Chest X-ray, AP view. Patient: 51 years old, sex M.
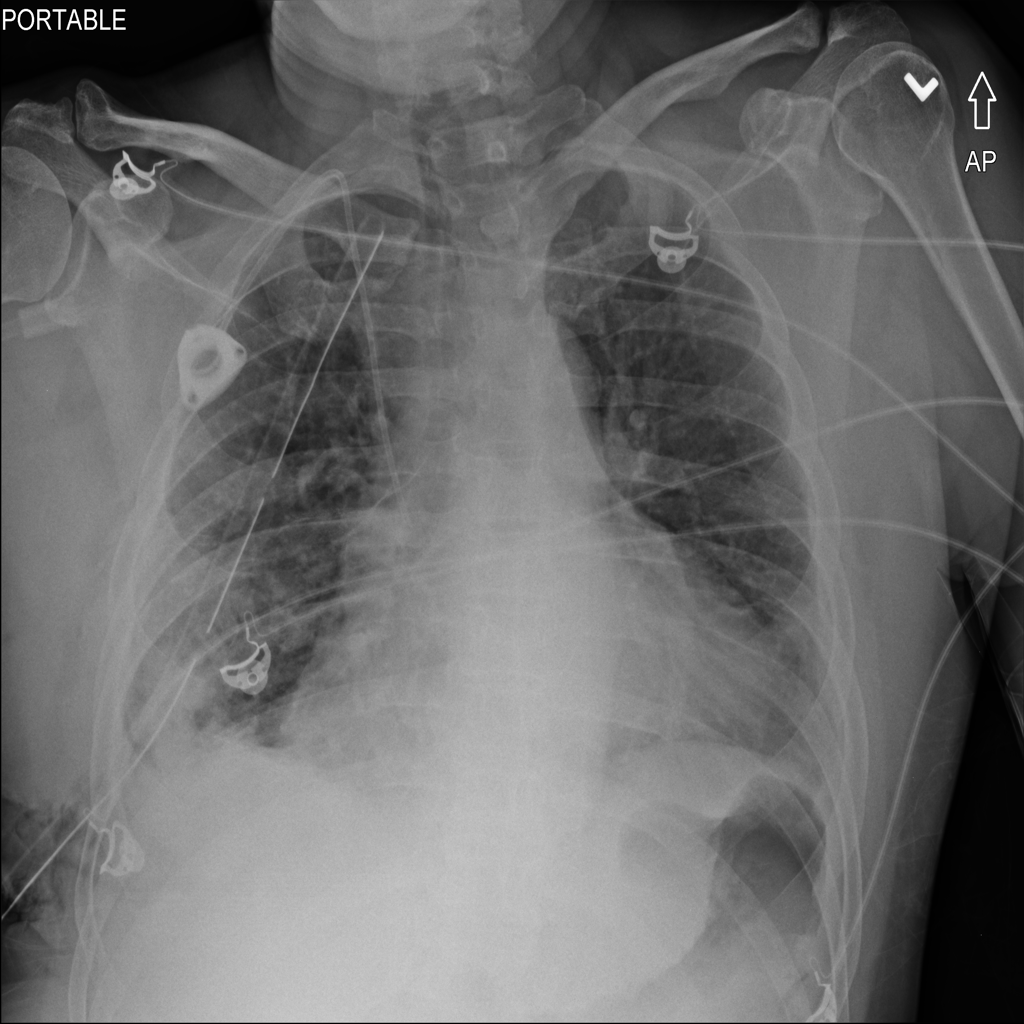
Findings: No Finding